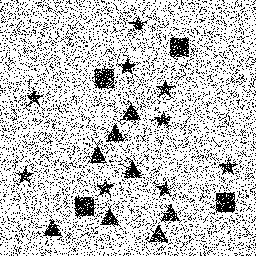
Squares: 4
Triangles: 8
Stars: 9
Total shapes: 21